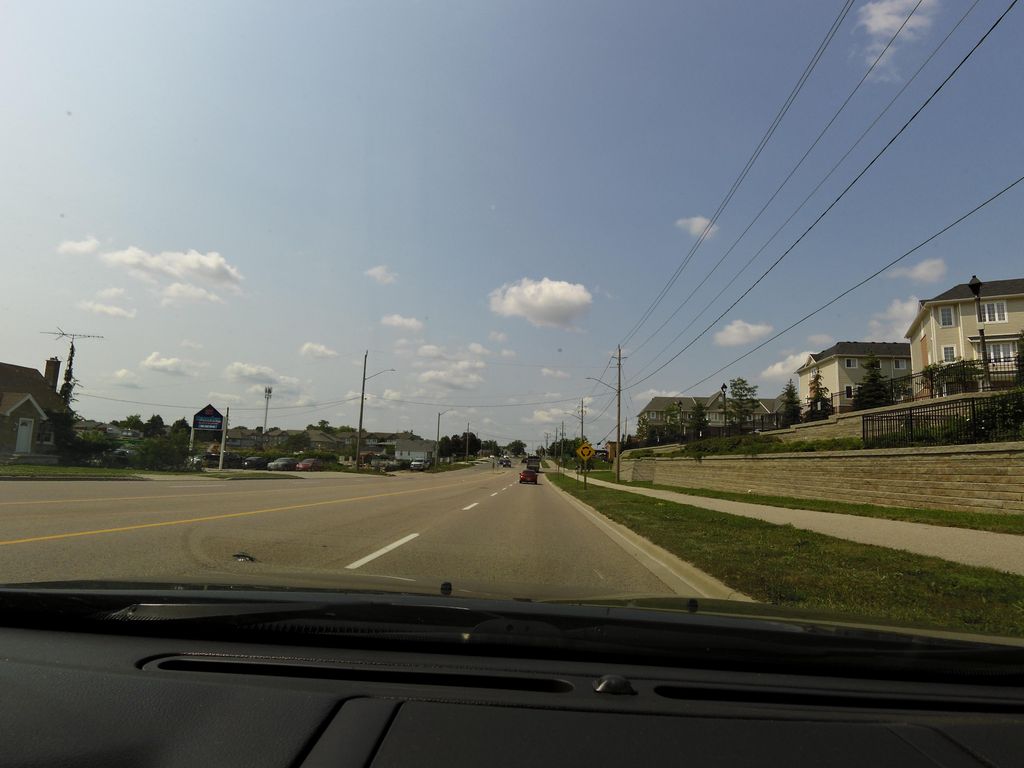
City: kitchener-waterloo